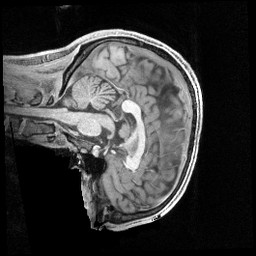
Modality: T1w
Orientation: sagittal
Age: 20
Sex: male
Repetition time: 2.4 s
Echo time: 0.00222 s